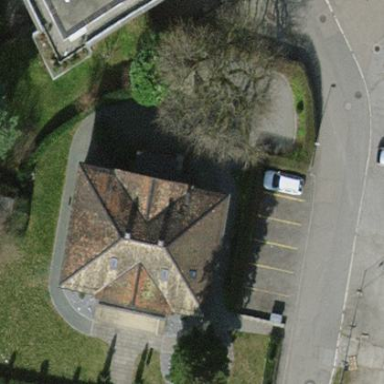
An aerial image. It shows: Restaurant with hipped roof.